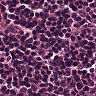
Metastatic tissue present: no